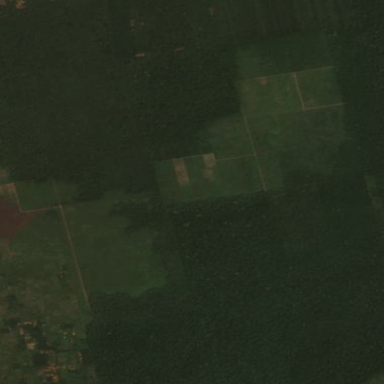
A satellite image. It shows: Rubber tree orchard with mature trees.